Question: Below is how I have structure.
'''
UITableView (304px)
- UIImageView (as seperator line) (I want this to be 288px) but it stretched to 304 px.
- UITableViewCell (304 px)
- UIImageView (background for cell) (288px)
- Label 1 for text display
- Label 2 for text display
'''
I am stretching UITableView just to take scrollbar at the end of yellow part as shown in image.

Everything works perfect except the separator line.
Even if I put width as 288 and click on somewhere else and come back to see width of UIImageView, it get changed to 304 (which is UITableView width) automatically.
Any idea why this is happening and how to make separator line of 288 px only.
The separator line is above UITableViewCell. Not inside UITableViewCell
---
## Edit 1
I also tried with below code, but still its stretched to 304px.
'''
UIImageView *mySep = (UIImageView*)[mainTableView viewWithTag:56565656];
[mySep setFrame:CGRectMake(0,0,288,2)];
'''
---
## Edit 2
I have uploaded sample project at <URL>.
Please remove the line '[mySep release];' from '- (void)scrollingFinish {'. Else app gets crashed...
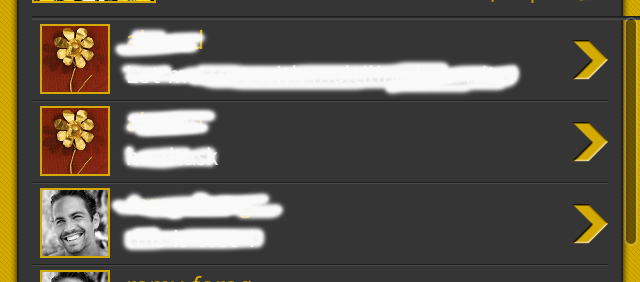
Answer: This is how I fixed.
Nice cheat I can say. I added UIView and put separator line inside UIView. Set UIView background color to clearColor and let UIView stretch as much as he want.
'''
UITableView (304px)
- UIView (have width as 304px OR 288px, but background color will be clearColor. This is very important).
- UIImageView (as seperator line) (This will be 288px).
- UITableViewCell (304 px)
- UIImageView (background for cell) (288px)
- Label 1 for text display
- Label 2 for text display
'''
So what will happen is UIView will get stretch, but image will be of 288px only. As we have UIView background color as clearColor, we cannot see the stretched view.